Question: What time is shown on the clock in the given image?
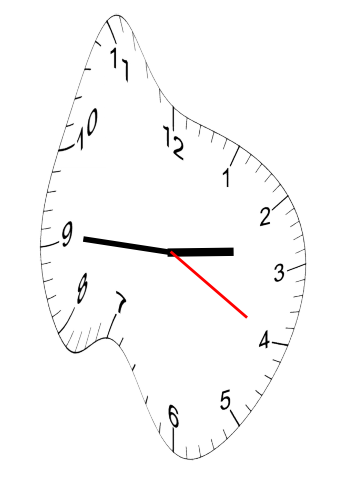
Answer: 02:45:20